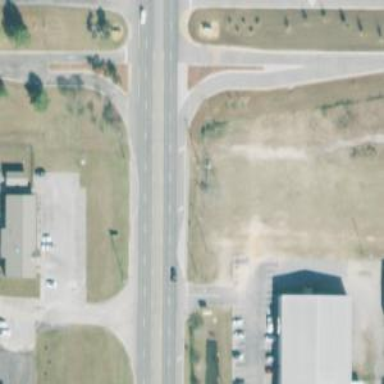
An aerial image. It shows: Asphalt road classified as trunk highway.